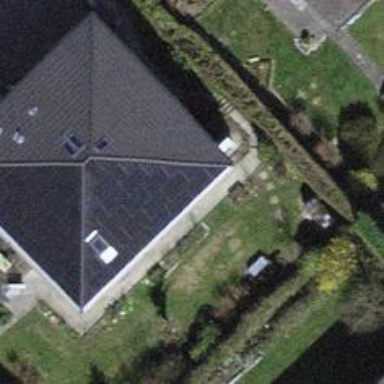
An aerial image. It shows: Solar power generator with photovoltaic panels.